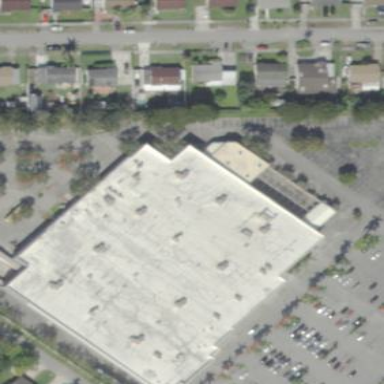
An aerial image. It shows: Department store with flat roof.